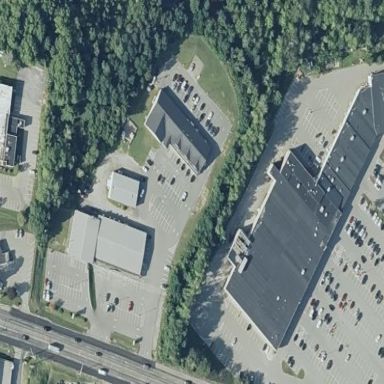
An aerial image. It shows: Retail building housing supermarket.